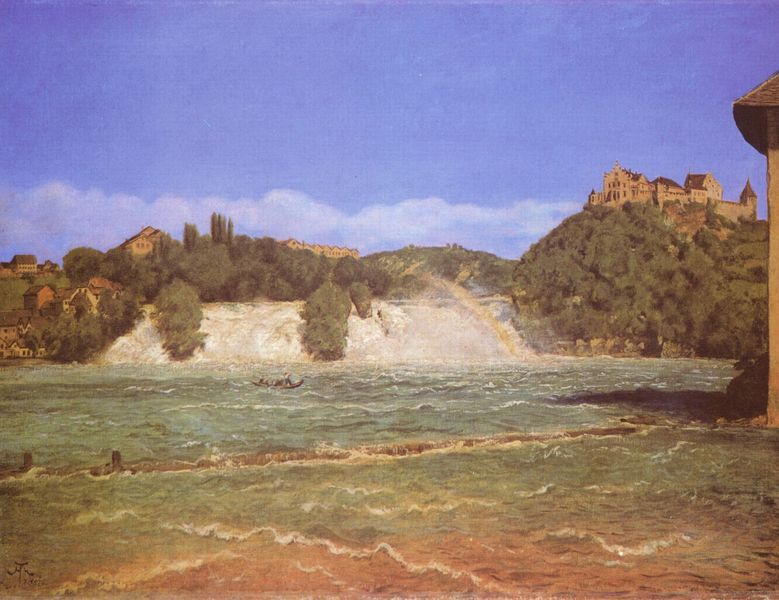
Titel: Rheinfall bei Schaffhausen
Künstler: Hans Thoma
Standort: Bremen
Institution: Kunsthalle Bremen
Schlagwörter: baum, berg, blau, felsen, gemälde, himmel, laub, meer, schatten, wasser, weiß, wolken, bäume, fluss, gelb, grün, landschaft, menschen, ocker, sand, see, ufer, ausschnitt, braun, fenster, licht, schwarz, anlage, dach, gebäude, gras, haus, schloss, beige, wand, steine, signatur, häuser, hügel, natur, pappeln, sonne, tal, wald, wasserfall, anhöhe, boot, kahn, turm, zypressen, gischt, küste, schiff, sommer, strand, welle, wellen, bogen, italien, berge, fels, klippen, sonnenlicht, dorf, dächer, mauer, hecke, brandung, wellenbrecher, menschenleer, bucht, burg, himmle, türme, festung, wälder, sonnig, gsicht, siedlung, pinien, freundlich, erhöhung, mittelmeer, toskana, flußß, wehrbau, regenbogen, trutzburg, geböude, gisch, wasserfälle, schlossmauern, 19., wasserfall burg